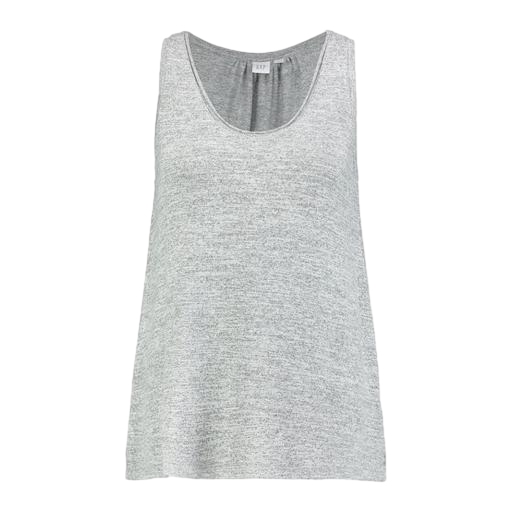
loose tank top, tank top, loose vest, white background